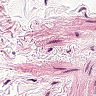
Metastatic tissue present: no